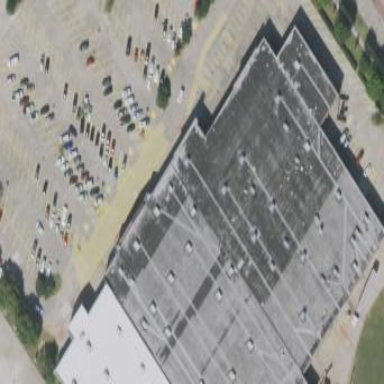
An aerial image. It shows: Retail building.